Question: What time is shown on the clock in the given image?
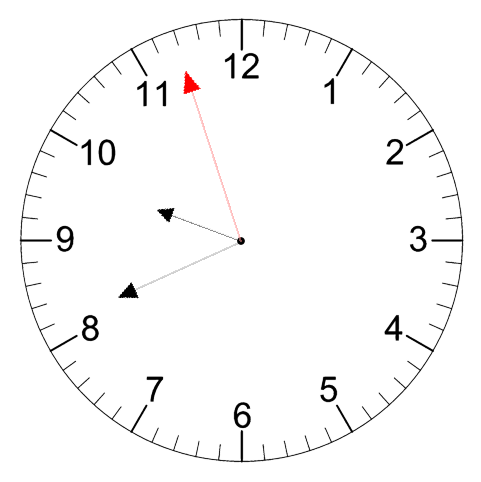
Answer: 09:40:57